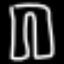
Label: pants